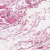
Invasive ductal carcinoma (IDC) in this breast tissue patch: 0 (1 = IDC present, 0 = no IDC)